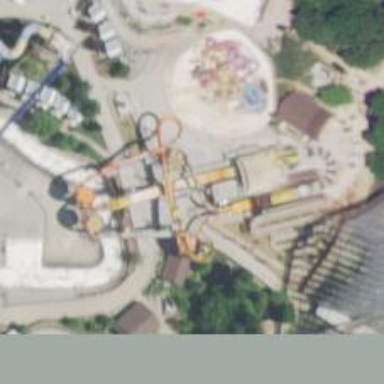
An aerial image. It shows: Water slide attraction.